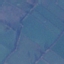
Label: Pasture